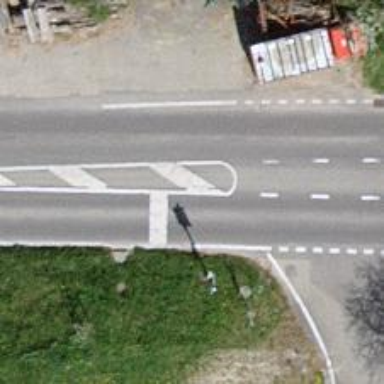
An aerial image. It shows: Primary highway.